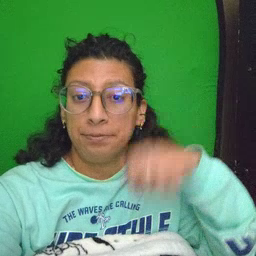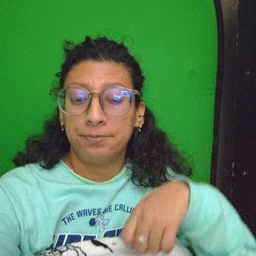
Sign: up